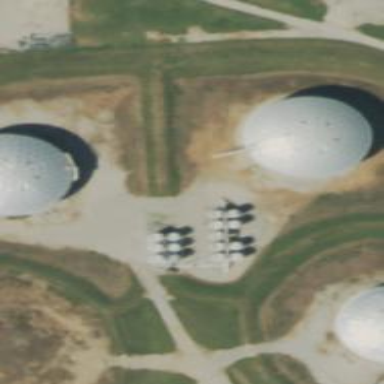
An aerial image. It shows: Storage tank that is man-made.